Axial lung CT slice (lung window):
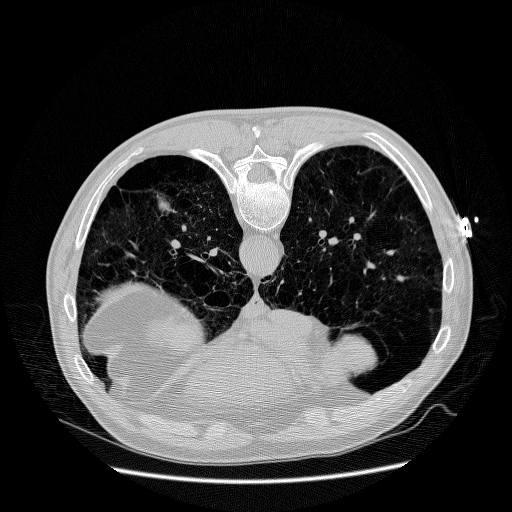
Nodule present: no